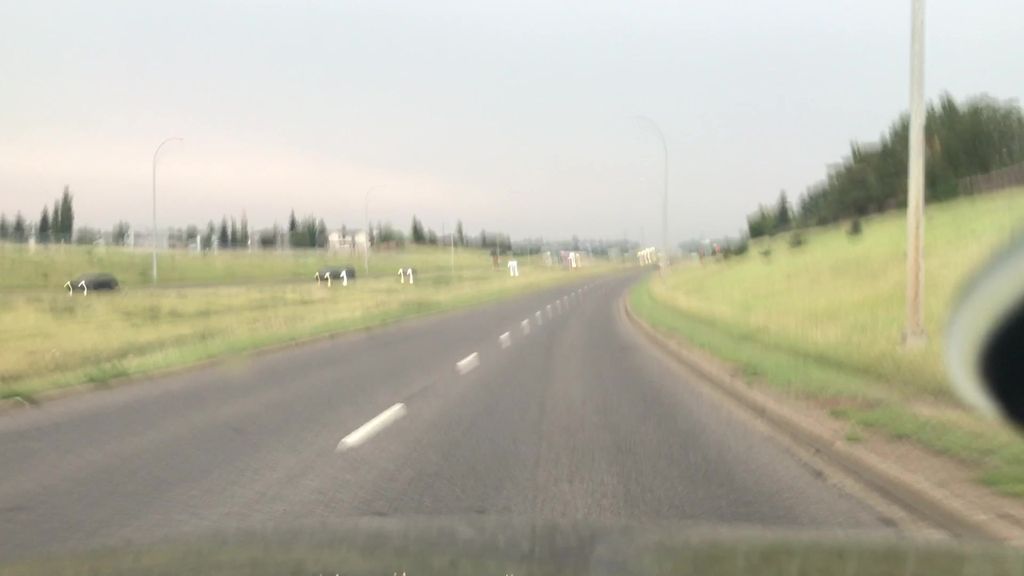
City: edmonton